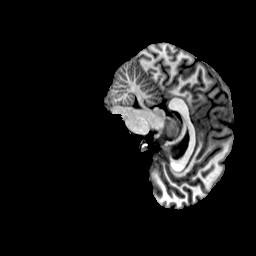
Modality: T1w
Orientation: sagittal
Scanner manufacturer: ge
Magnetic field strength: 3 T
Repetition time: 0.00766 s
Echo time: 0.003476 s